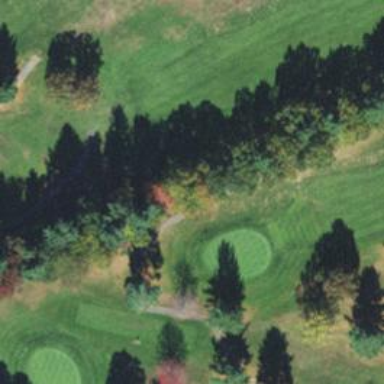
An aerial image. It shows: View of golf hole.